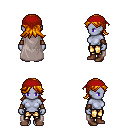
a pixel art fantasy rpg character, female body template, dark elf, purple skin, gray cape, gold greaves, dark blonde loose hair, red bandana, cloth bracers, brown shoes, four views (front, back, left, right), 2x2 character sprite sheet, small pixel art, hard edges, no anti-aliasing